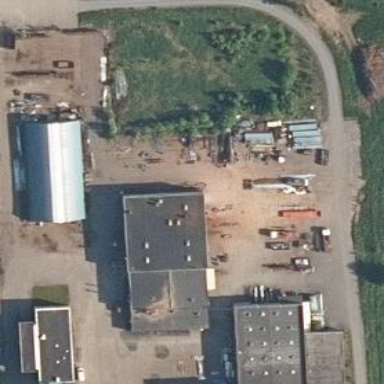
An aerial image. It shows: Industrial building.